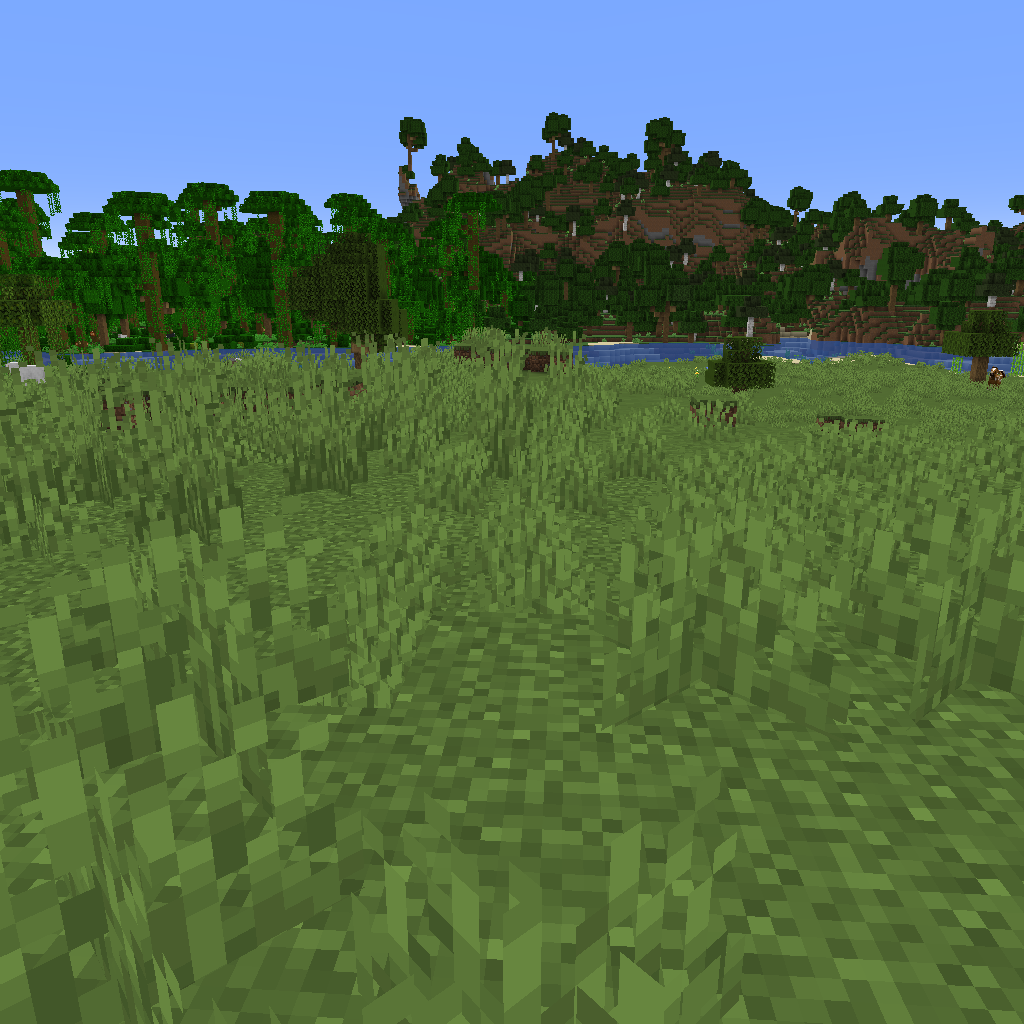
plains with grass in front of forest on hill